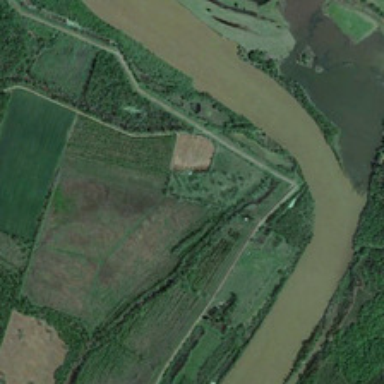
Many green plants are in two sides of a curved river .